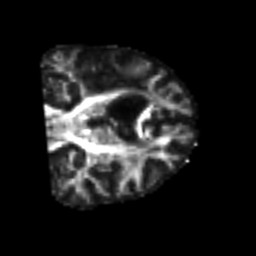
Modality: FA
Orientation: coronal
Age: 68
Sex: male
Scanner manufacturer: siemens
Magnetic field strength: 3 T
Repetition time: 4.999 s
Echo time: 0.07946 s